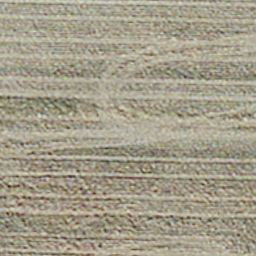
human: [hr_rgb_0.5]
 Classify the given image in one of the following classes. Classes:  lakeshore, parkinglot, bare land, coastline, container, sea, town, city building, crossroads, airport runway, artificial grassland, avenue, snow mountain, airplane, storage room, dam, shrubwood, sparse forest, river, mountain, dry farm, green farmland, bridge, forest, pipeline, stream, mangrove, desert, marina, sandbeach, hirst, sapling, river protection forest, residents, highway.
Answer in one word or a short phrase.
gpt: dry farm